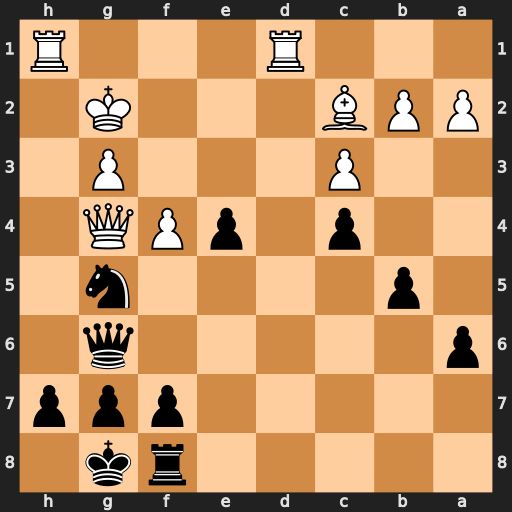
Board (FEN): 5rk1/5ppp/p5q1/1p4n1/2p1pPQ1/2P3P1/PPB3K1/3R3R
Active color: b
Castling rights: -
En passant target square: f3
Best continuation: exf3+ Qxf3 Qxc2+